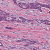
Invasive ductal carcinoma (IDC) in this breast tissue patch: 1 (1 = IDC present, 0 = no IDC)